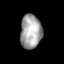
Tissue: skin
Cell type: Others
Senescence score: 0.7676
Nuclear area (px): 713
Mean DAPI intensity: 162.201